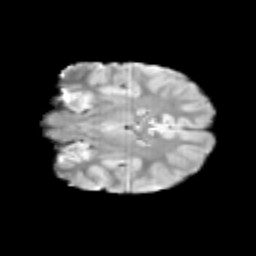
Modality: T2w
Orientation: coronal
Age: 11
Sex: male
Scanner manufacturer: siemens
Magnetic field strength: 3 T
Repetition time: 3.8 s
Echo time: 0.07 s